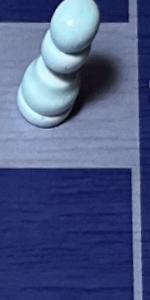
Label: Empty